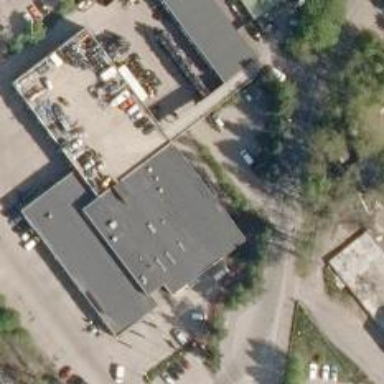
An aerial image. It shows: Car rental service.